Question: I am starting modifying my DB trought Netbeans. I am now creating a new column which must contain a boolean value, and that option is not shown on the Type list for the new coumn. Neither Bool or anything similar to boolean.
Which is the option I must select to create a boolean? I know this could be done with an integer value but as every Status field has been created till now as a Boolean, I'd like to keep it this way.
Netbeans Version 7.4

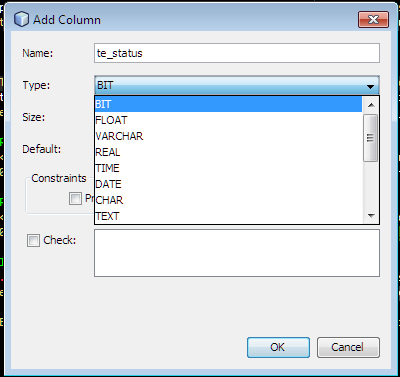
Answer: Many of the Database vendors do not support the boolean datatype in their implementations for the obvious reasons of 3-values logic: null, true, false which is not very convenient for a 2-logic datatype.
I suggest you use the int datatype treating anything but zero as true, or anything positive as true.
You can find other answers to similar questions here:
- <URL>